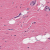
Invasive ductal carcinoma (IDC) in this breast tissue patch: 0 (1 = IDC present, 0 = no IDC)